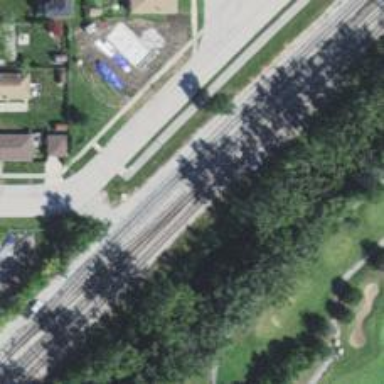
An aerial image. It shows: Railway track.